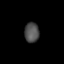
Tissue: lung
Cell type: Epithelial cells
Senescence score: 0.1813
Nuclear area (px): 291
Mean DAPI intensity: 76.78